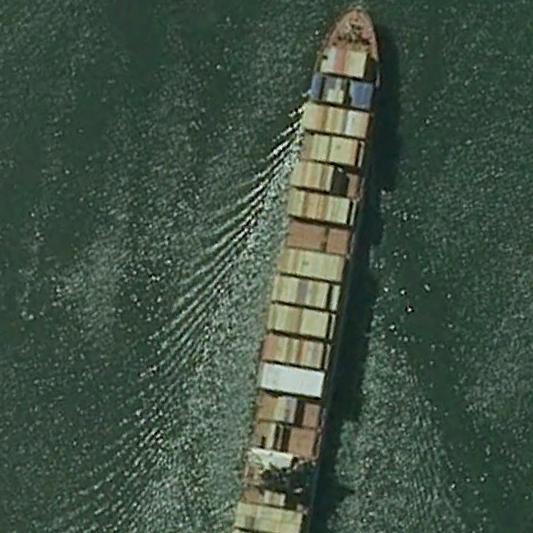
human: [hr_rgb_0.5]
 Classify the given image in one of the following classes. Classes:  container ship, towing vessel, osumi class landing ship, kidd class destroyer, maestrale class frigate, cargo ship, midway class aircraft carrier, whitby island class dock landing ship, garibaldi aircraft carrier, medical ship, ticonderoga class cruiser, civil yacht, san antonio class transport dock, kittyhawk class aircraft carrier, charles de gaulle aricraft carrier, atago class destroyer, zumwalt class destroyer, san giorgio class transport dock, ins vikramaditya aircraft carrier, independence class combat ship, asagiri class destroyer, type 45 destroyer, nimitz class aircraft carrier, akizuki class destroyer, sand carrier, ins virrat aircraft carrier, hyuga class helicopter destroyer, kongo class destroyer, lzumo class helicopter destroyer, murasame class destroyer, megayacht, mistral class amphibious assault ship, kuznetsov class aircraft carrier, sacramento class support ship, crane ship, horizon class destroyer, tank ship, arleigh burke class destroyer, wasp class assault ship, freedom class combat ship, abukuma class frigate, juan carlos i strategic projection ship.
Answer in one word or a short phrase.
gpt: Container ship